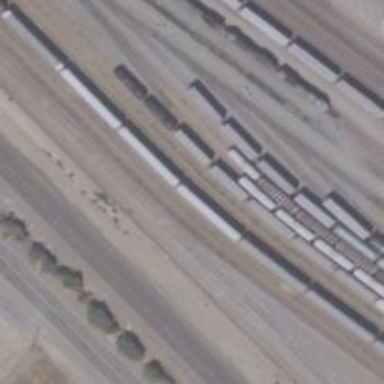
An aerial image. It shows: Railway yard used for servicing trains.